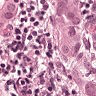
Metastatic tissue present: yes